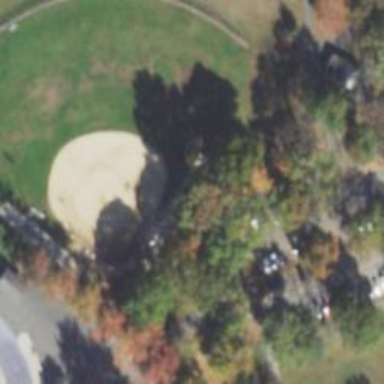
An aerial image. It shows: Baseball pitch for leisure land activities.